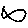
Label: fish